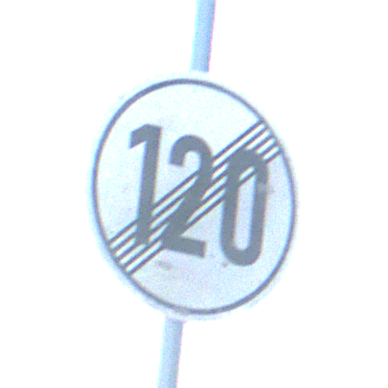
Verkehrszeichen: EndeGeschwindigkeit120
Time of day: MorningAfternoon
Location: Outdoor (Nature)
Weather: PartlyCloudy
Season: NotSpecified
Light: Natural